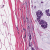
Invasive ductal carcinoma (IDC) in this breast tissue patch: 0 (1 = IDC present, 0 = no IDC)